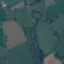
Land use / land cover class: Pasture